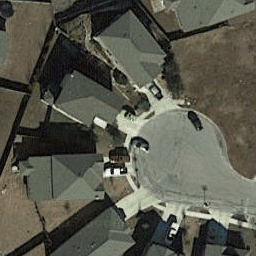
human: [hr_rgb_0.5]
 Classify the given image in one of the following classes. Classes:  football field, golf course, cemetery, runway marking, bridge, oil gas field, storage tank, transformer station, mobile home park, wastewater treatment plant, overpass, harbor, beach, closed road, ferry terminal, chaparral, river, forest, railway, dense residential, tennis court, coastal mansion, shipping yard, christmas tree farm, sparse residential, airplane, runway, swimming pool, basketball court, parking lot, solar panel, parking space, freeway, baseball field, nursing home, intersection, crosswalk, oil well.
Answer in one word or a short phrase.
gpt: closed road